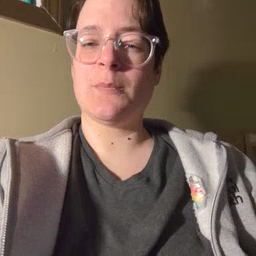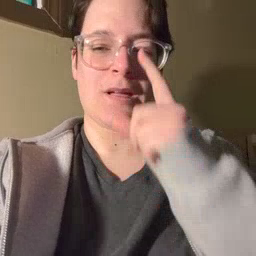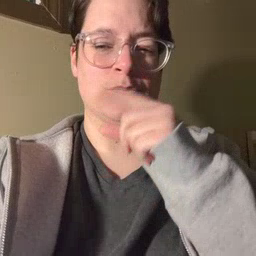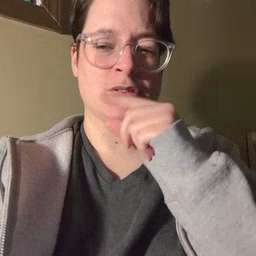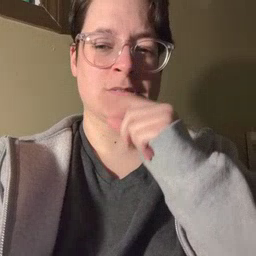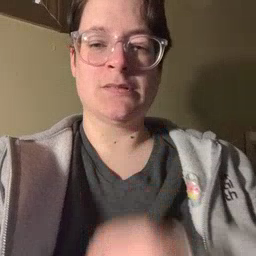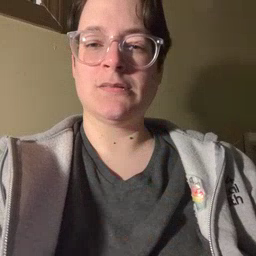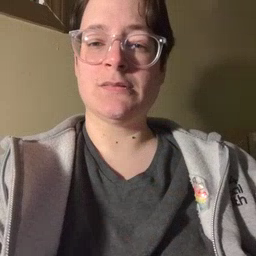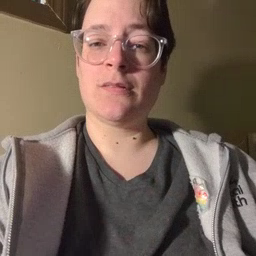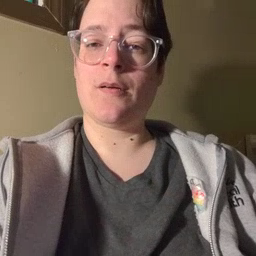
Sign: mouse